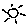
Label: sun